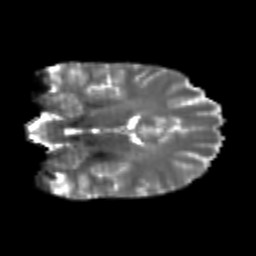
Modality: T2w
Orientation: coronal
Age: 20
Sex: female
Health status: healthy
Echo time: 0.074 s